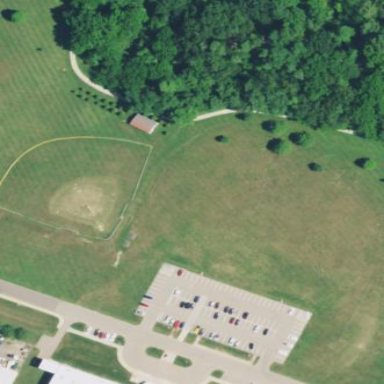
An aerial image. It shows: Baseball pitch for leisure and sports activities.